Question: I want a map where the regions are with hovering and clickable just like <URL> but in this case for Pakistan and its regions. I did not find any online interactive map for Pakistan and I've searched for SVG and HTML and HTML5 and CSS maps, there seems to be none avilable. Do you have an idea for how I should go about getting a map like I want?

## Update
> Hello, I want to activate an interactive map for Pakistan. I've
previously done it with Jquery an other libraries (SVG) for India
(www.koolbusiness.com) and for USA (www.hipheap.com) and for Brazil
(www.montao.com.br) and now I want to do it for Pakistan. I see you
have a pretty good map here that I want to replicate: <URL>Getting that functionality would do what I need, could you guide what
I need to do / buy? I've downloaded the example
FuctionMaps_XT_Trial.zip and I suppose I must buy it to activate the
Pakistani map. In the future we will also want to get more maps but we
are starting with Pakistan and evaluating your map library.Thanks /Nick Rosencrantz2013/7/16 FusionCharts Team This message
serves as confirmation that you are now successfully registered in our
support center.Registered Email: nik...@gmail.com Password: You can visit the Support Desk at any time by going to
<URL>Please do let us know if you have any questions.Regards,FusionCharts Team
------------------------------------------------------ Support Center: <URL>?--
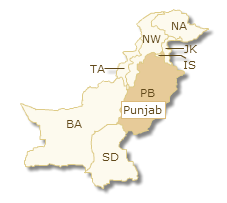
Answer: Searching for "pakistan wikipedia regions" has the following results:
- <URL>
License of Wikipedia (and wikimedia Commons) content should be <URL> afaik